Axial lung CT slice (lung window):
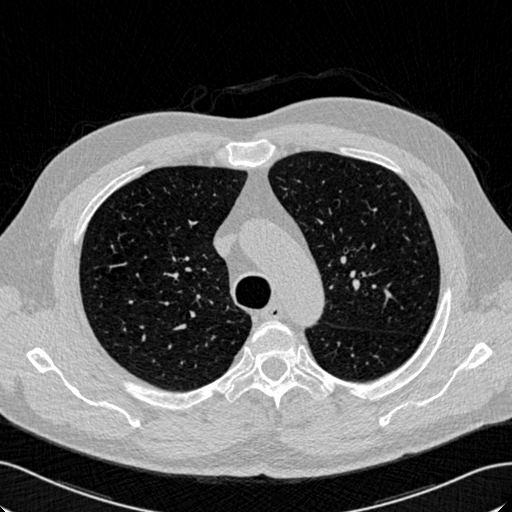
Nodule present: no